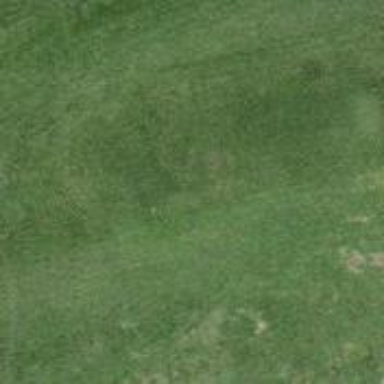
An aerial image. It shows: Golf tee area covered with grass.